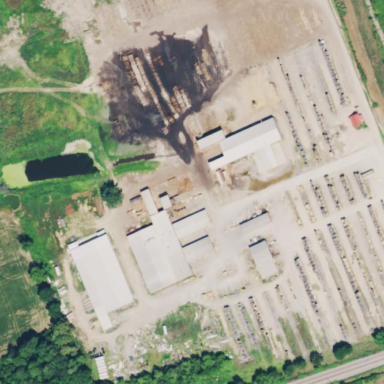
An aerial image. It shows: Sawmill craft.